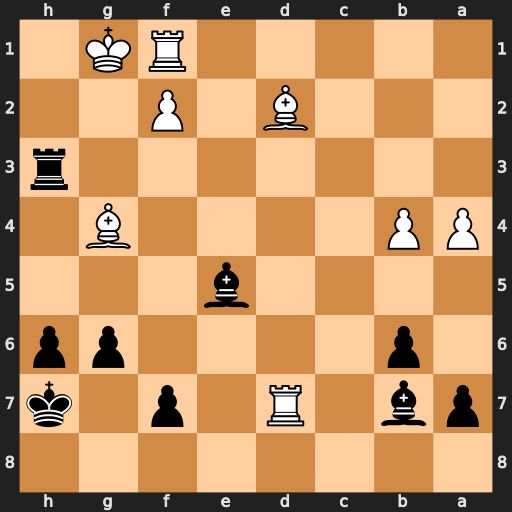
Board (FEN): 8/pb1R1p1k/1p4pp/4b3/PP4B1/7r/3B1P2/5RK1
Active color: b
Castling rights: -
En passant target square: -
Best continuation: Rh1#